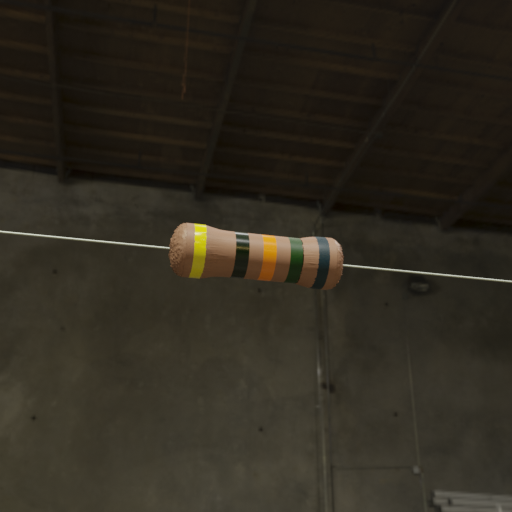
Resistor colour bands (in order): yellow, black, orange, black, black